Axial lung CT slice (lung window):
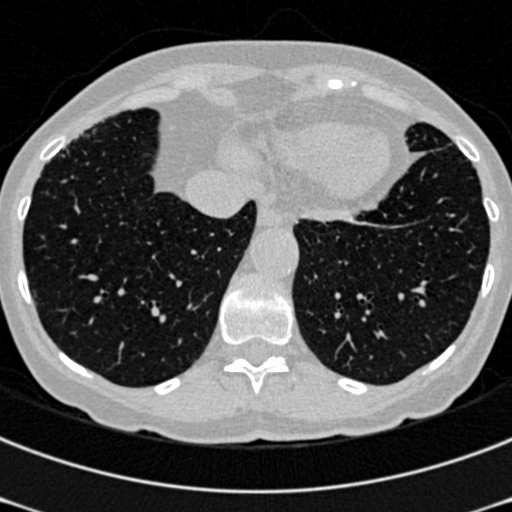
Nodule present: no